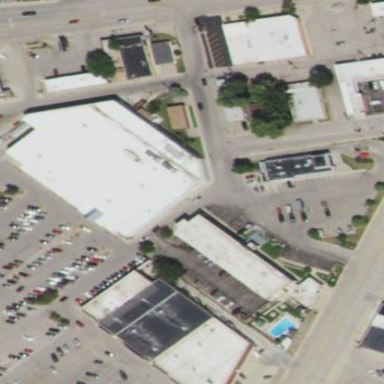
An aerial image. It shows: Supermarket located in building.